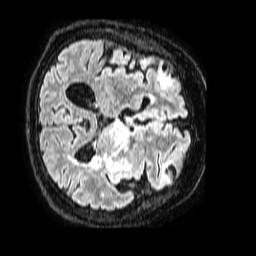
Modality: FLAIR
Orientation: axial
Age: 69
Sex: female
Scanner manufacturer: philips
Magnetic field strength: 1.5 T
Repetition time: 4.8 s
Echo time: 0.3 s